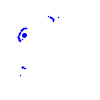
Particle: pion